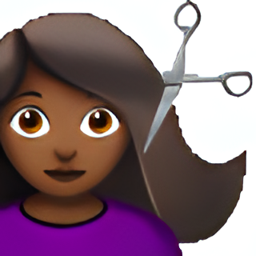
Name: woman getting haircut type 5
Emoji: 💇🏾‍♀️
Group: People & Body
Sub-group: person-activity